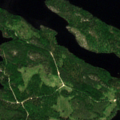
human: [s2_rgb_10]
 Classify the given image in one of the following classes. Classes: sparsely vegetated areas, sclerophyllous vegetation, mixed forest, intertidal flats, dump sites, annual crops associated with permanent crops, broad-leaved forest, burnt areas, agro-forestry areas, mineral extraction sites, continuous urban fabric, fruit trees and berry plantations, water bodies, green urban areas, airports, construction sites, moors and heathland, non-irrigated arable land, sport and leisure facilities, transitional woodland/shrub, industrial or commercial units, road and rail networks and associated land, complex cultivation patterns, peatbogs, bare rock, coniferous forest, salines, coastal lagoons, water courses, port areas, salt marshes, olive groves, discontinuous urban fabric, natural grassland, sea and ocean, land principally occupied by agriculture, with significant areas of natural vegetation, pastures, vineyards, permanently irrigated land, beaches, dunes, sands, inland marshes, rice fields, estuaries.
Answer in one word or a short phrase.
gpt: mixed forest, water bodies